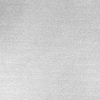
Atmospheric dust classification: dusty